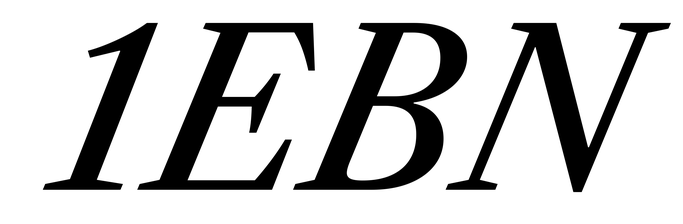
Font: LibreCaslonText-Italic_Medium_Italic